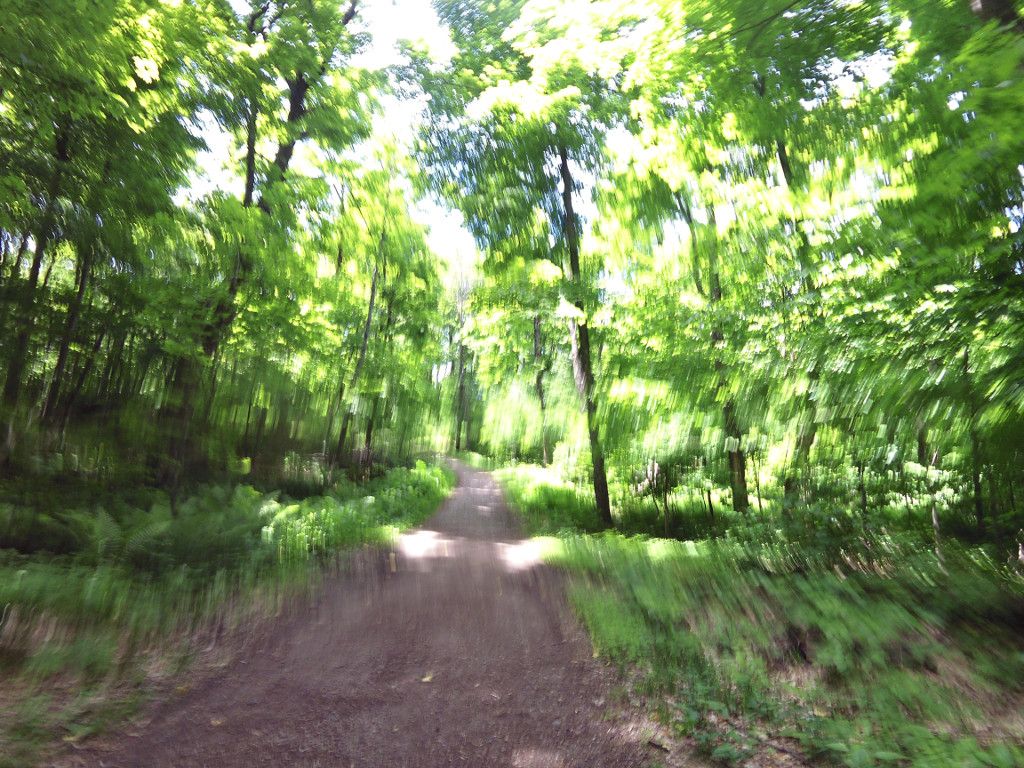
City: ottawa-gatineau